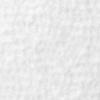
Label: no_change